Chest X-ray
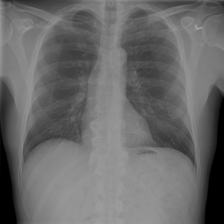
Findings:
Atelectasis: negative
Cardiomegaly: negative
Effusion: negative
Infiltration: negative
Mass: negative
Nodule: negative
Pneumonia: negative
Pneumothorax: negative
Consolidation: negative
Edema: negative
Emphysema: negative
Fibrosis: negative
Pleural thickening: negative
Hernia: negative